Chest X-ray:
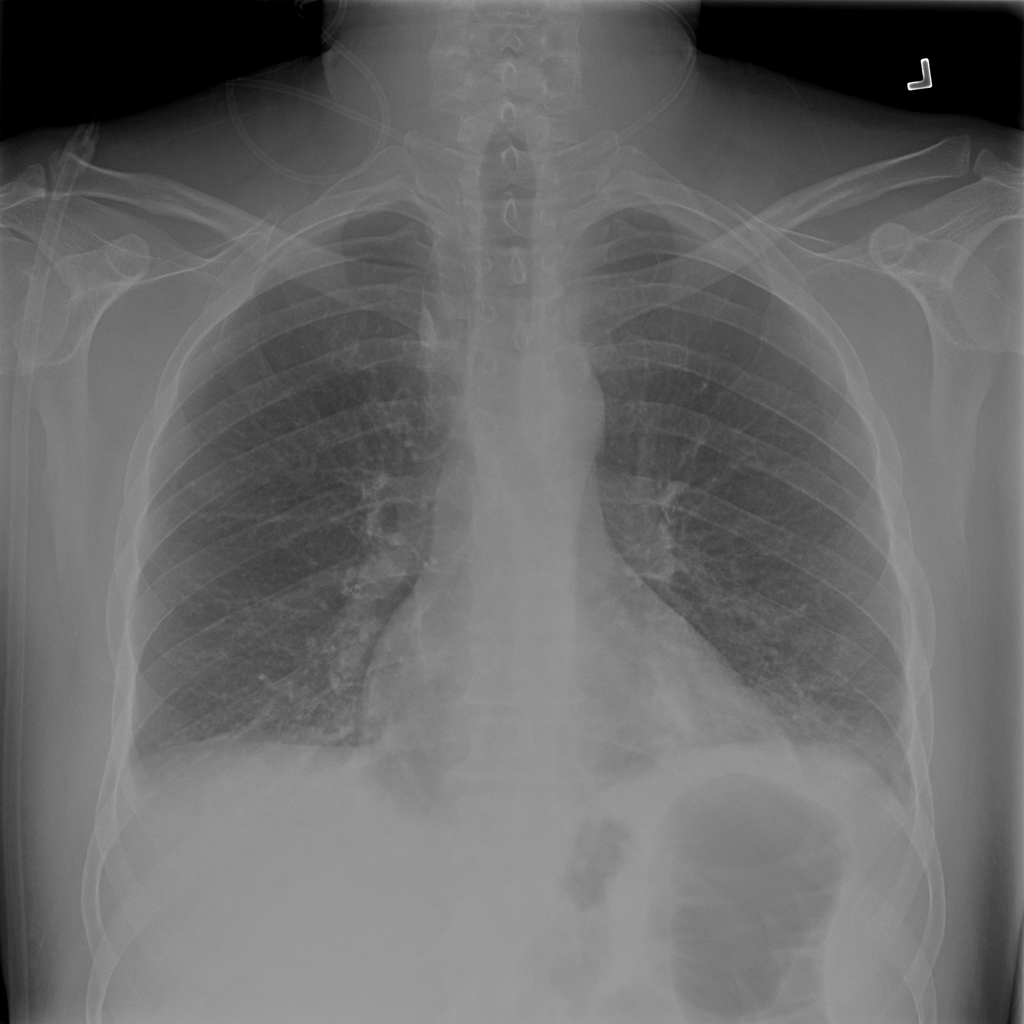
Findings: Consolidation, Effusion
No abnormal finding: no